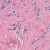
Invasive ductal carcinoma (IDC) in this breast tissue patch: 1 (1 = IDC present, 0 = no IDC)